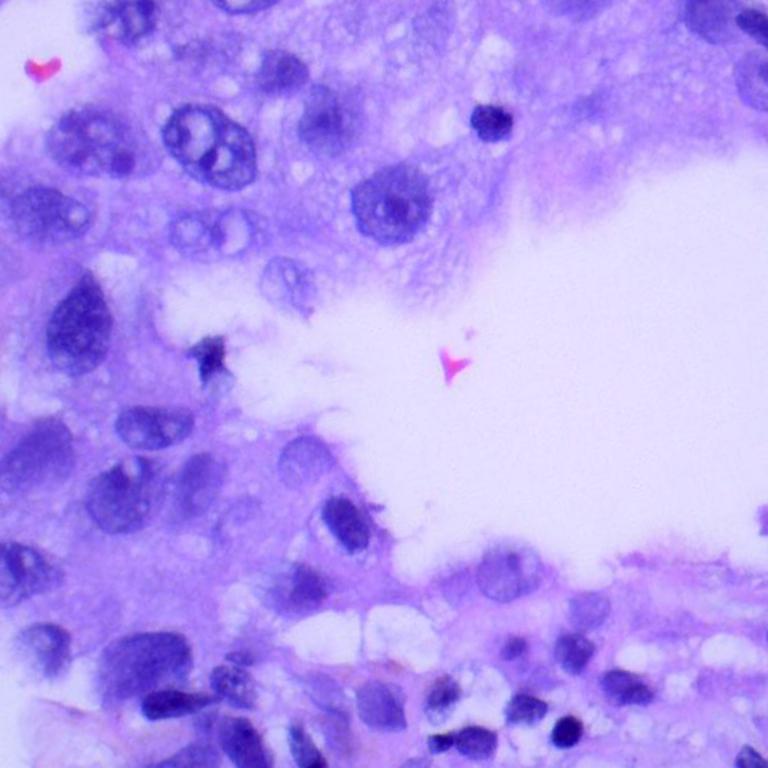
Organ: lung
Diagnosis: adenocarcinomas